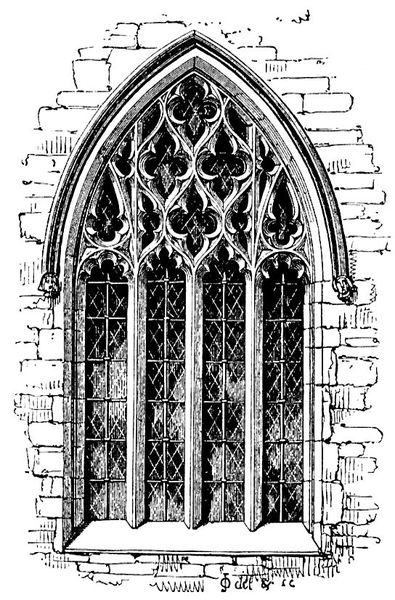
Titel: Kirche St. Mary the Virgin, Charlton-on-Ottmoor/Oxfordshire
Standort: (GB Oxfordshire) (EU - GB - Oxfordshire)
Schlagwörter: fenster, glas, skizze, säulen, gesichter, stein, steine, gitter, kirche, gotik, fassade, studie, arch, architecture, church, white, window, black, old, wall, detail, abbild, fugen, druck, entwurf, spitzbogen, stone, german, drawing, frame, ornament, sketch, french, glass, town, note, ink, brick, english, gothic, medieval, dutch, carving, chruch, chapel, masonry, windoe, scrol, windoweyebrow, goth, masswerk